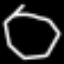
Label: octagon